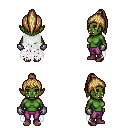
a pixel art fantasy rpg character, female body template, orc, green skin, white tattered cape, magenta pants, blonde long topknot hairstyle, metal gloves, maroon shoes, four views (front, back, left, right), 2x2 character sprite sheet, small pixel art, hard edges, no anti-aliasing